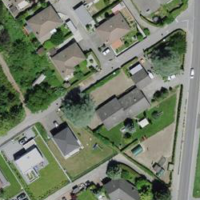
EUNIS habitat code: 54
Species observed at this site:
Scolia hirta
Podarcis muralis
Bufo bufo
Graphosoma italicum
Mantis religiosa